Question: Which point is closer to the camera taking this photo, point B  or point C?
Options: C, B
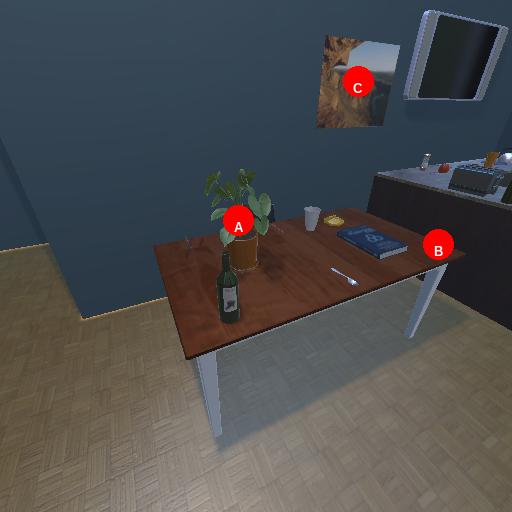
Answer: C